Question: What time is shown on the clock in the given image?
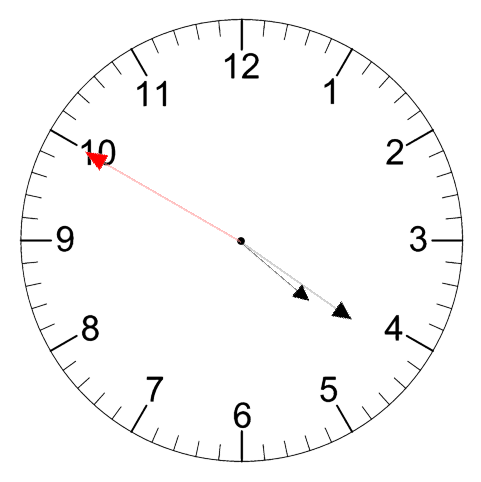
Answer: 04:20:50